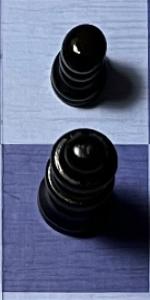
Label: Queen_Black